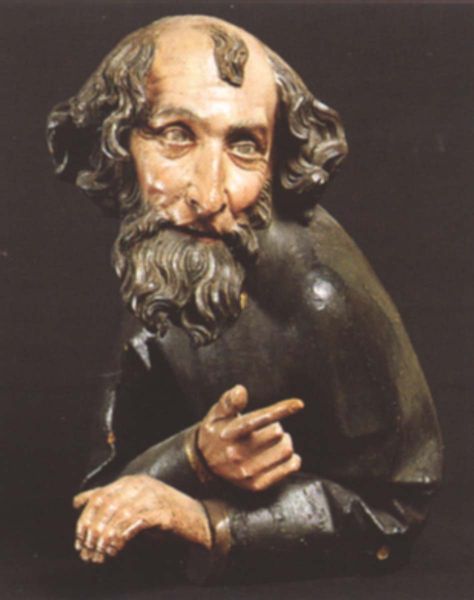
Titel: Männliche Büste mit aufgestützten Armen
Standort: Straßburg (EU - F)
Schlagwörter: hand, kopf, mann, braun, finger, haar, holz, mund, nase, schwarz, stirn, alt, bart, augen, gesicht, mensch, stein, hände, figur, mantel, locken, pony, skulptur, lächeln, farbig, zeigefinger, brauen, glatze, bildhauerei, zeigen, bemalt, alter, stirnfalten, schnitzerei, gestus, zähne, stirnglatze, mönch, heiliger, gefasst, geschnitzt, tonsur, harre, apostel, skluptur, fragen, hande, schelmisch, portrt, listig, schwarztonsur